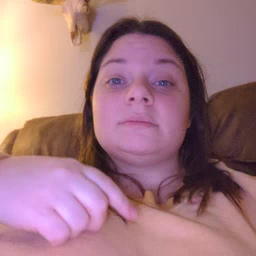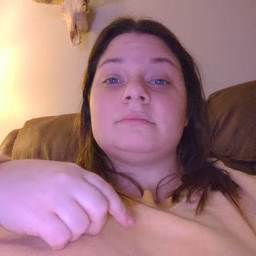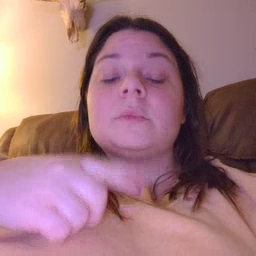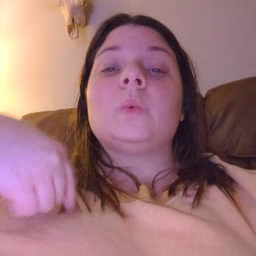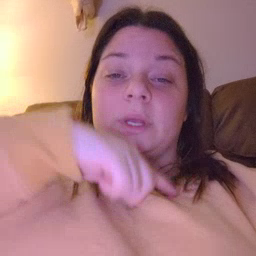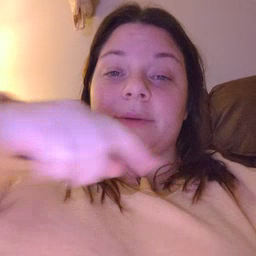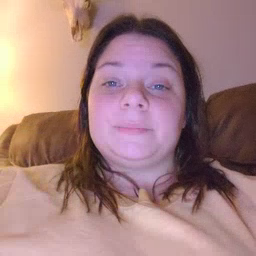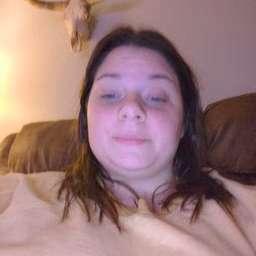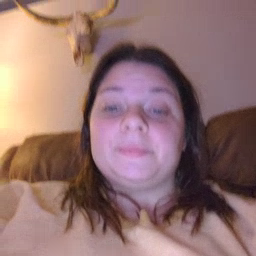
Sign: weus